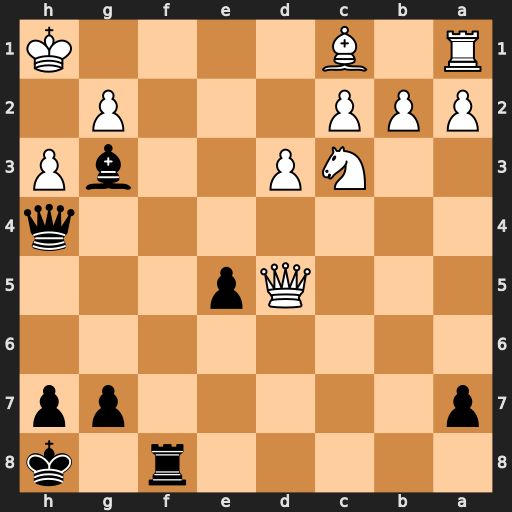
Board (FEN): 5r1k/p5pp/8/3Qp3/7q/2NP2bP/PPP3P1/R1B4K
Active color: b
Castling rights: -
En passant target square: -
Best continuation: Rf1#